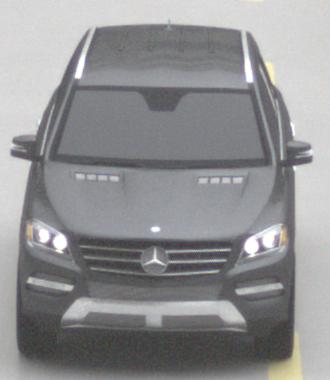
Make: Mercedes-Benz
Model: ML 350
Detailed model: M-Class (166)
Model produced from: 2011/11
Model produced until: 2014/10
Doors: 5
Color: gray
Road condition: wet road
Daytime: midday
Contrast: low contrast